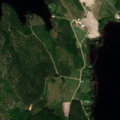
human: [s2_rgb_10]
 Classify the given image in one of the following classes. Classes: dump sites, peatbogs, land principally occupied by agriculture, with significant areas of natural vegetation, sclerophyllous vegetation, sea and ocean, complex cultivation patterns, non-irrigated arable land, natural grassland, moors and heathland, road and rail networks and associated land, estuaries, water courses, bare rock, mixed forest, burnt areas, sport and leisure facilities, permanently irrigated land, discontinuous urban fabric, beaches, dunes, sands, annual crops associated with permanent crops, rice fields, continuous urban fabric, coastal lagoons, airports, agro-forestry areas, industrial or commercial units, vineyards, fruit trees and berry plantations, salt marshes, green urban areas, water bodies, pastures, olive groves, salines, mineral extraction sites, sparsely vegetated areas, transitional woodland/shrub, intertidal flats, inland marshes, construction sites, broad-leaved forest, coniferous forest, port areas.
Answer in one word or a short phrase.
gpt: coniferous forest, mixed forest, transitional woodland/shrub, water bodies